六年级 · 图论
 李明步行去学校后发现自己的语文书忘在家里了，立即从学校跑回家，

（）图反映了李明这一活动情况。

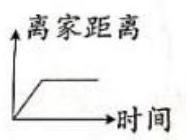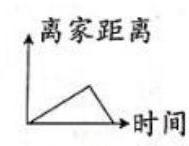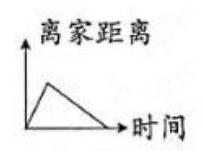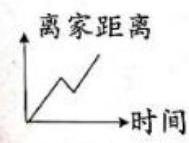
A.

B.

C.

D.

答案: B